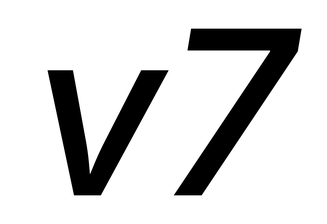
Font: Inter-Italic_Medium_Italic